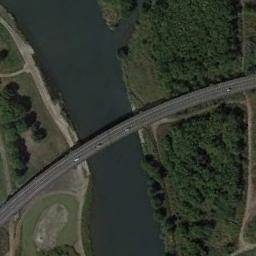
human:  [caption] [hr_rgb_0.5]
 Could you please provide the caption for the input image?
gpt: A bridge built on a dark green river and the flood bed of the river while some green plants on the flood bed .

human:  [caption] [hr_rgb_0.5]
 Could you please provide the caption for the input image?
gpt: There is a bridge over the river with some trees on both sides .

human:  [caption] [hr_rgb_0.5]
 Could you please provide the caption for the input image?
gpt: A bridge connects the green areas on both sides of the green river .

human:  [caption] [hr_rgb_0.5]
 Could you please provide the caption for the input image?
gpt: Most of the area the bridge crosses is bare land .

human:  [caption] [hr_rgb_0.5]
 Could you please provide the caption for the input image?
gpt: A river is under the bridge .